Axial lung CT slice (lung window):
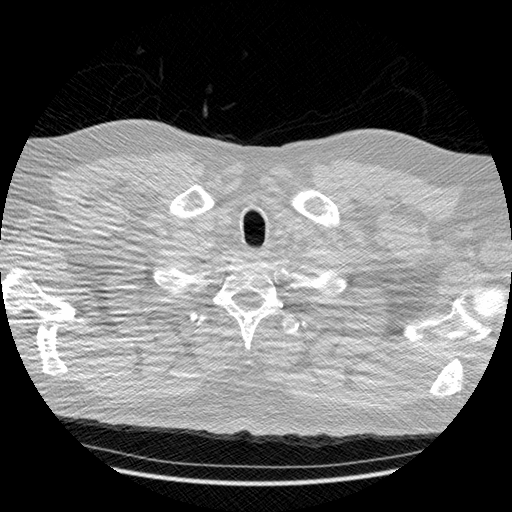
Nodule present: no